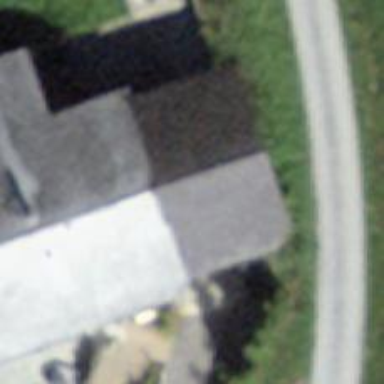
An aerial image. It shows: Farm building.